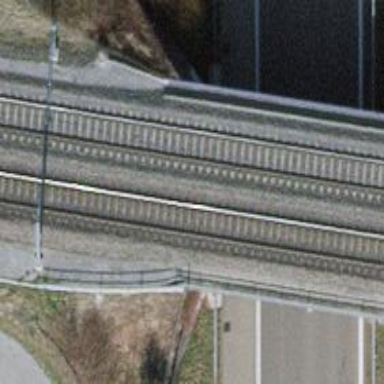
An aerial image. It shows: Railway bridge with electrified contact line. There is one track on the bridge.